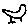
Label: bird